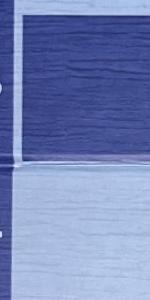
Label: Empty